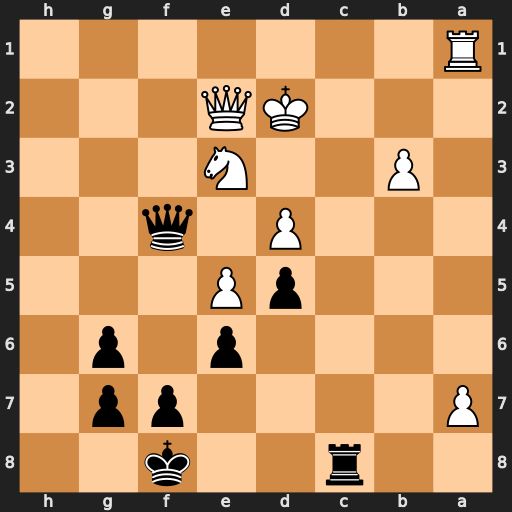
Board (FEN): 2r2k2/P4pp1/4p1p1/3pP3/3P1q2/1P2N3/3KQ3/R7
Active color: b
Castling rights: -
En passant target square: -
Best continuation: Qxd4+ Qd3 Qxa1